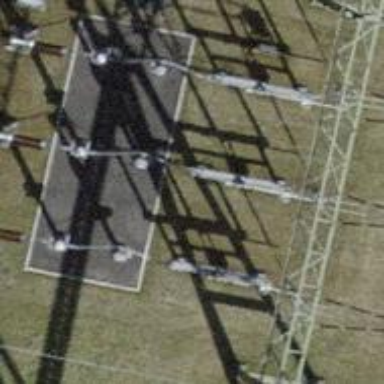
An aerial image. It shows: Power line in the image.